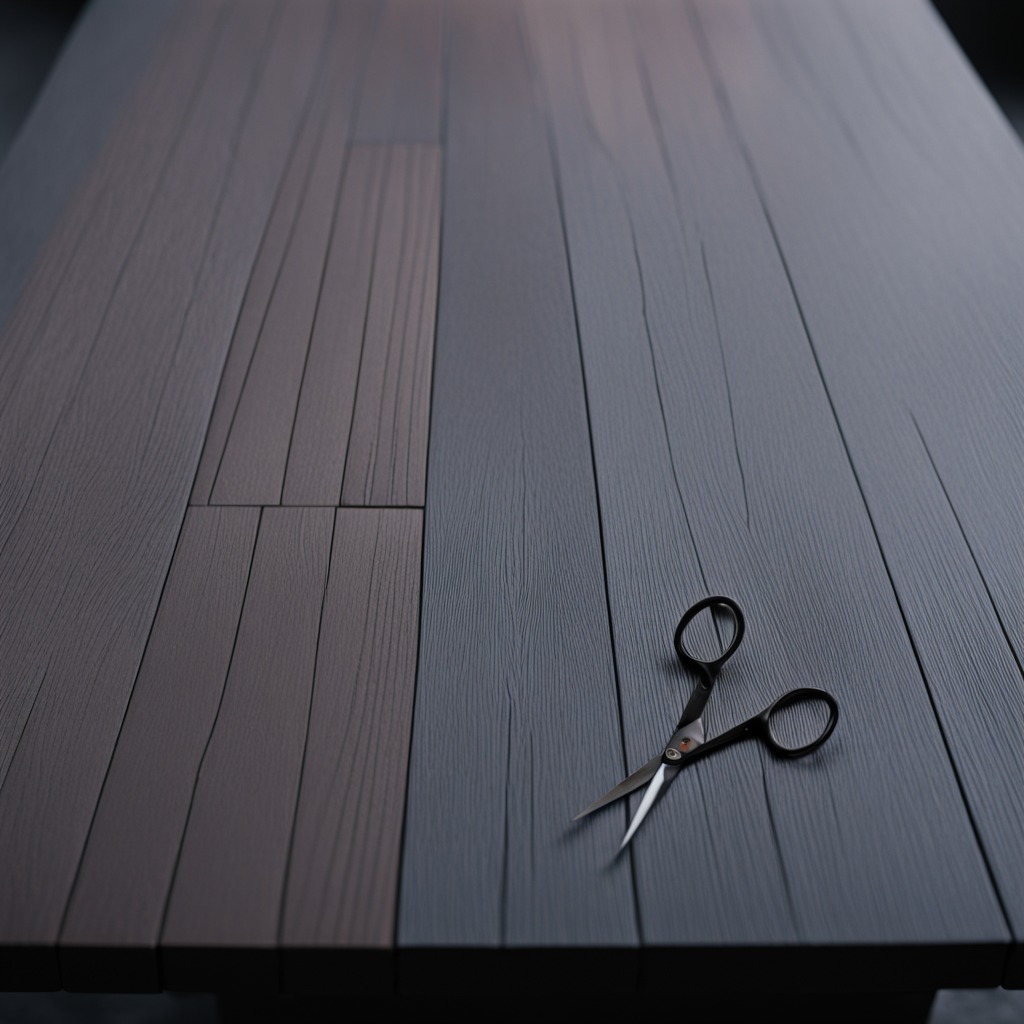
A scissor is lying on a table.